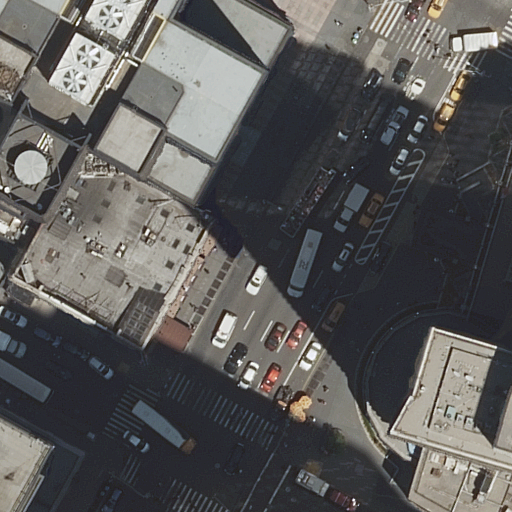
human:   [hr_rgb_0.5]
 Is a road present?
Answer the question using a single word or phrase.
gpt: yes

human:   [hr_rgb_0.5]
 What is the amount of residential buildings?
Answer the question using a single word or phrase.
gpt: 4

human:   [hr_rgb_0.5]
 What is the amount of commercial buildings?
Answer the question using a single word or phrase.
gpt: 1

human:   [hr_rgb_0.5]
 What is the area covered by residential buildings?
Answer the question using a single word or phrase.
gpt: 1850m2

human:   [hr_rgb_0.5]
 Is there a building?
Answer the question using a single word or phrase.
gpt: yes

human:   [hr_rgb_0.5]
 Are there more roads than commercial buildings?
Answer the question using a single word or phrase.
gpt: yes

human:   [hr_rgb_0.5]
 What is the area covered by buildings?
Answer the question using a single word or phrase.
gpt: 2476m2

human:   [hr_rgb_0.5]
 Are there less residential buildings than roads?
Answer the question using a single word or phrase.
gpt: no

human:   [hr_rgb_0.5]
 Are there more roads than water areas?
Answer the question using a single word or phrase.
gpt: yes

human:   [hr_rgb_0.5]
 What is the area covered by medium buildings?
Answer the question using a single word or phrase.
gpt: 0m2

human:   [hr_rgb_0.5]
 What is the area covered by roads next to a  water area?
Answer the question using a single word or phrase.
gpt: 0m2

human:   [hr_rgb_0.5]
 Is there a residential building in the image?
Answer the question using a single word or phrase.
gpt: yes

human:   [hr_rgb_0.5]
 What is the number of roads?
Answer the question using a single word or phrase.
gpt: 3

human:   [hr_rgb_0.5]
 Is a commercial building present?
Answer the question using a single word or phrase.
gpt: yes

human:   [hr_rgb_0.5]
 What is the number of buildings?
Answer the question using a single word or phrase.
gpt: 5

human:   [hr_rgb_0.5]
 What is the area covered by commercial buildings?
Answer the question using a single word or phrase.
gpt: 626m2

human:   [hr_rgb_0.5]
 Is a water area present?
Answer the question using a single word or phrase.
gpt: no

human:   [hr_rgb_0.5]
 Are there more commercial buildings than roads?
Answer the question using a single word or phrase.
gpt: no

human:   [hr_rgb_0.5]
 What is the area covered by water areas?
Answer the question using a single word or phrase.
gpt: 0m2

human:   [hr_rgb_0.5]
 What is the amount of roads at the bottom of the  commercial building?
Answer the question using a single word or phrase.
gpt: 3

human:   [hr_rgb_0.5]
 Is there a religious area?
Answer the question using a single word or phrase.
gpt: no

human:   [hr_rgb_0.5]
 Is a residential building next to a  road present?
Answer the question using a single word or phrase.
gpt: yes

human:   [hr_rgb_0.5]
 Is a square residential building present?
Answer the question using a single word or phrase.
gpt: no

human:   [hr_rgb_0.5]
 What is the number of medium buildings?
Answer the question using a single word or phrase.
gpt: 0

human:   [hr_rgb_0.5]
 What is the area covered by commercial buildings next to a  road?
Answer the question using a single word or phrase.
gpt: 626m2

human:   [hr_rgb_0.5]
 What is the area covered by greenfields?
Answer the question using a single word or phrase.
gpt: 0m2

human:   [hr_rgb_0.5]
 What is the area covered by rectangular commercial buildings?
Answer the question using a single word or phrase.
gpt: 626m2

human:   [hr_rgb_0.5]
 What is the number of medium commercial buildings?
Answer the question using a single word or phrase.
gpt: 0

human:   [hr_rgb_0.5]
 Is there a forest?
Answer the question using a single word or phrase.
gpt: no

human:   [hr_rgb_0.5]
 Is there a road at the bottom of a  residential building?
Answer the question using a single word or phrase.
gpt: yes

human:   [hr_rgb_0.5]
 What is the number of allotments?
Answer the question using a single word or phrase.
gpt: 0

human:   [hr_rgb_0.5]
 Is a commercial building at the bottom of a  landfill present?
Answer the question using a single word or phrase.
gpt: no

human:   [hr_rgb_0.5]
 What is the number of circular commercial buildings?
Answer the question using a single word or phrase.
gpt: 0

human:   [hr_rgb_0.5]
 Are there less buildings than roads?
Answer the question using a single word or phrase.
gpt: no

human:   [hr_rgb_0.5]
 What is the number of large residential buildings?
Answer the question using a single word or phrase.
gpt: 2

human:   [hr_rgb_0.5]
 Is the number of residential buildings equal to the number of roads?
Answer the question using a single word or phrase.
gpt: no

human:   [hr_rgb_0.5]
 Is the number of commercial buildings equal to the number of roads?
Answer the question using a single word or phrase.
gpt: no

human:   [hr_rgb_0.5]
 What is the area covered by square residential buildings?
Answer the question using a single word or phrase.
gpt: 0m2

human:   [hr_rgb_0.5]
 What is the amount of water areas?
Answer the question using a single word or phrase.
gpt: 0

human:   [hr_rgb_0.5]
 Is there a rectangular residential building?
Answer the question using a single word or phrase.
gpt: yes

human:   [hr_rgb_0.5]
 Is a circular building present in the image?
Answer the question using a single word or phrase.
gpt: no

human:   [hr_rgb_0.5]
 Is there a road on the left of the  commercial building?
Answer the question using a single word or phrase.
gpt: no

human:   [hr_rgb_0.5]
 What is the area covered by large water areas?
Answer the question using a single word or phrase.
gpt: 0m2

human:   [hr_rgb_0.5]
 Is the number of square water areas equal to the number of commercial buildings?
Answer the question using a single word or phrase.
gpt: no

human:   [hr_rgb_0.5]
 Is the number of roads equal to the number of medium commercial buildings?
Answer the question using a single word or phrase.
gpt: no

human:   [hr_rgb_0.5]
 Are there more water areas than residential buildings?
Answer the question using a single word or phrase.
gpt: no

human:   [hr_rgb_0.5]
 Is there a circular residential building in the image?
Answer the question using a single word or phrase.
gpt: no

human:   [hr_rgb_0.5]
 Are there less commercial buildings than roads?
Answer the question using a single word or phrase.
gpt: yes

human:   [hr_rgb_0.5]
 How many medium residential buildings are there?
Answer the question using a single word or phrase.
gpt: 0

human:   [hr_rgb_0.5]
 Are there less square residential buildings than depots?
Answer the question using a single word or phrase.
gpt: no

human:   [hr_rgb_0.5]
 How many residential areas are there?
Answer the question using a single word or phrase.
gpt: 0

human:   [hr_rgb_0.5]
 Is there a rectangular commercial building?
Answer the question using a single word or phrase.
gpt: yes

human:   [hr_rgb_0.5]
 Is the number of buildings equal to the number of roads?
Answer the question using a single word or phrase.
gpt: no

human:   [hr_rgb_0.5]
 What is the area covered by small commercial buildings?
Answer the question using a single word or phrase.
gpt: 0m2

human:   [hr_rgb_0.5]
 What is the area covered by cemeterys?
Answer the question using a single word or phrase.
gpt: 0m2

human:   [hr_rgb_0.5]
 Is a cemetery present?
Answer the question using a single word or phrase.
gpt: no

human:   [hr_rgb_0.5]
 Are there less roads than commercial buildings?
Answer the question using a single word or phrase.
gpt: no

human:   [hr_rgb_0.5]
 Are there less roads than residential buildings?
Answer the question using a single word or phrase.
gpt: yes

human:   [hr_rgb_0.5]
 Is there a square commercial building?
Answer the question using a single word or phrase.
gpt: no

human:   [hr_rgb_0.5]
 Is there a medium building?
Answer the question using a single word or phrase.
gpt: no

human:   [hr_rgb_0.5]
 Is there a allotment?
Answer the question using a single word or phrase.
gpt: no

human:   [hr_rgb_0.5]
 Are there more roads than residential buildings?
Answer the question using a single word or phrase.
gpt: no

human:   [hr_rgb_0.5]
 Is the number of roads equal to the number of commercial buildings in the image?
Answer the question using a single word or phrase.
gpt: no

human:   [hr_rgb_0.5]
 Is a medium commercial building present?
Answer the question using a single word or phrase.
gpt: no